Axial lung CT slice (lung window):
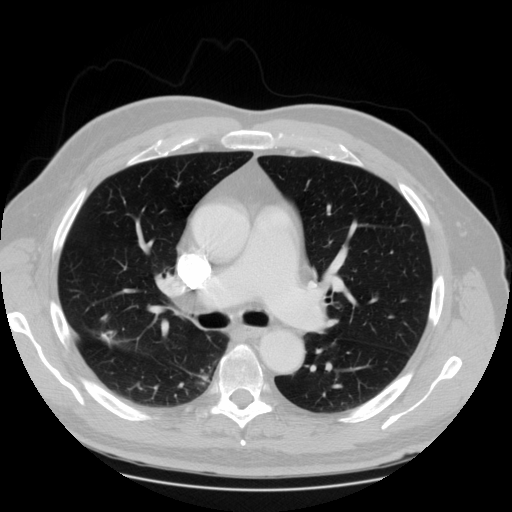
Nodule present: no